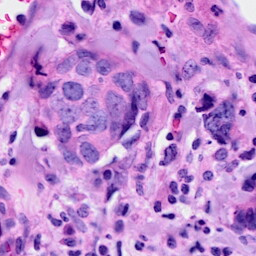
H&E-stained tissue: Breast